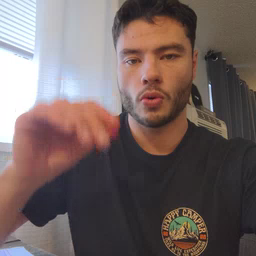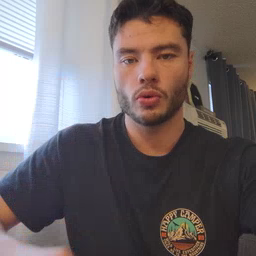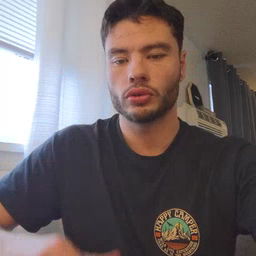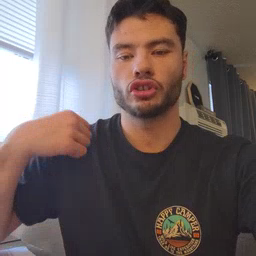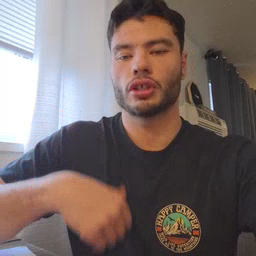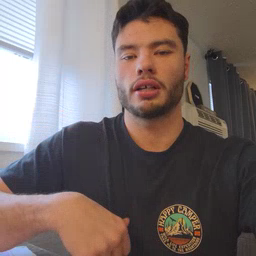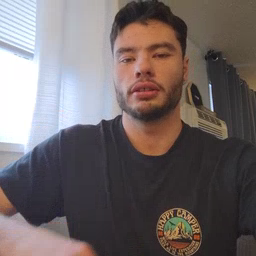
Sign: jacket